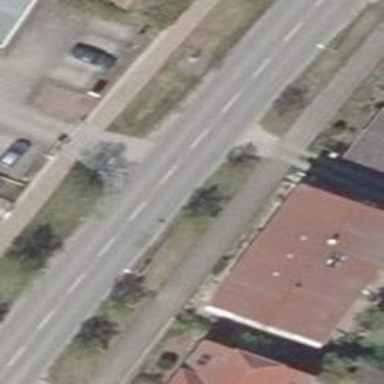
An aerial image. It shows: Primary highway with asphalt surface. Both sides of the road have sidewalks and there is cycle track along both sides.